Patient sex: M
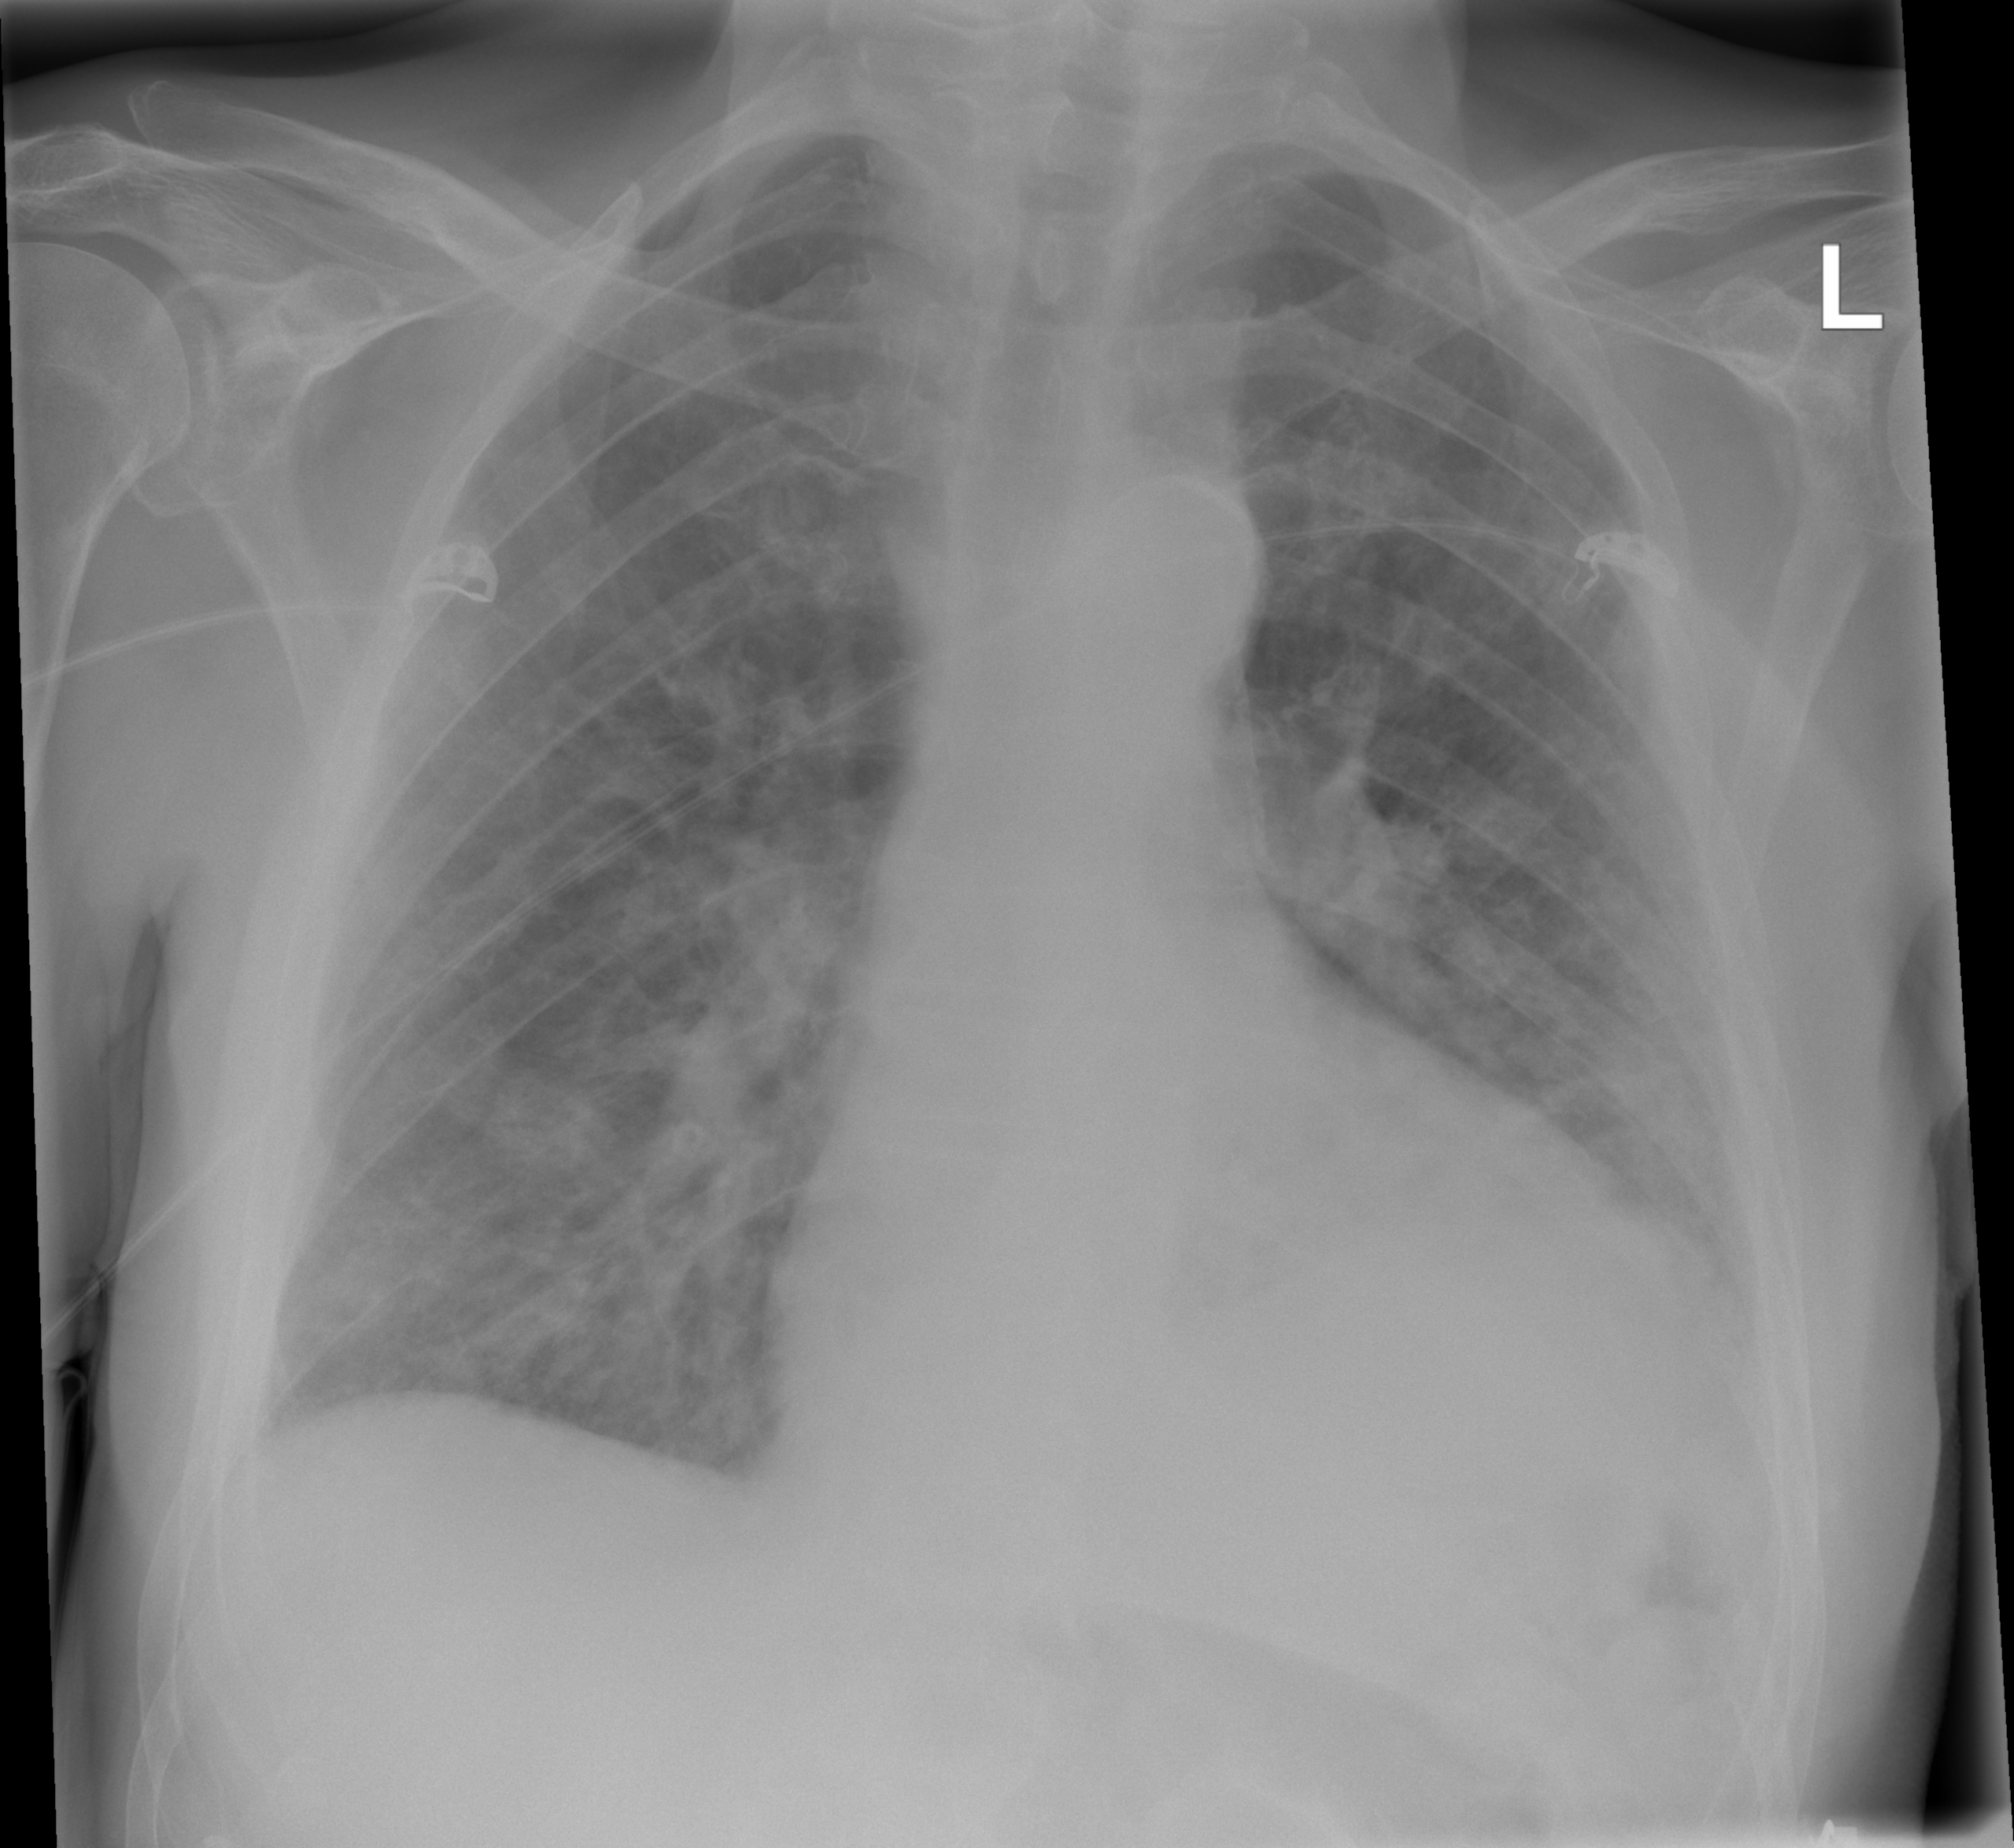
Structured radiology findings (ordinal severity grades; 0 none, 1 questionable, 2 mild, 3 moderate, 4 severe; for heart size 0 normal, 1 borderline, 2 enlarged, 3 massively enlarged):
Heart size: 2
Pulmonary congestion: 2
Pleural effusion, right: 0
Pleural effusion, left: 2
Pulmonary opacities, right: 2
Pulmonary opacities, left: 2
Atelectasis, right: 0
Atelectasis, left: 2